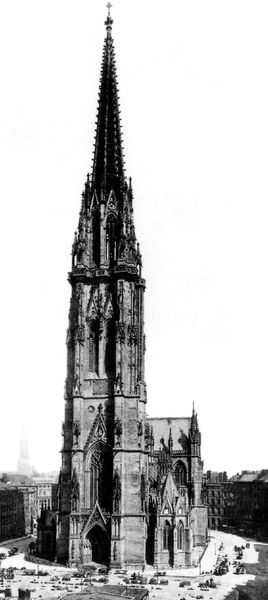
Titel: Nikolaikirche in Hamburg
Künstler: Sir George Gilbert Scott
Standort: Hamburg, Nikolaikirche (EU - D - HH)
Schlagwörter: kirchturm, kirche, gotik, foto, eingang, schwarzweiß, münster, gothik, querschiff, schallöffnungen, krapfen, kirchplatz